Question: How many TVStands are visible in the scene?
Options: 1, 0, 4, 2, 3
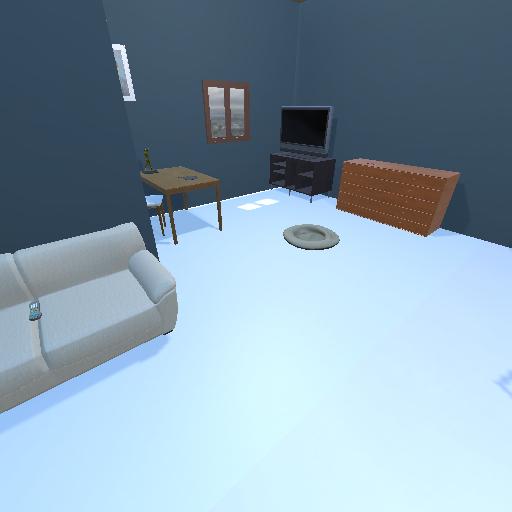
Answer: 1